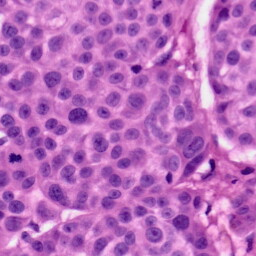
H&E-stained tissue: Skin